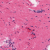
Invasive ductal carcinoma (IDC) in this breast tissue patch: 0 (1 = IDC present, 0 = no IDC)